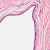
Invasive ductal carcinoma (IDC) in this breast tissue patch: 0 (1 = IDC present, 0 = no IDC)